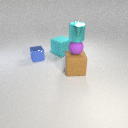
large cyan rubber cube to the left of large brown rubber cube